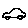
Label: car